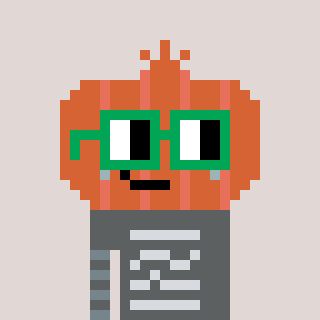
a pixel art character with square green glasses, a onion-shaped head and a purple-colored body on a warm background